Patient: sex M, age 78
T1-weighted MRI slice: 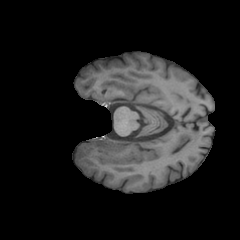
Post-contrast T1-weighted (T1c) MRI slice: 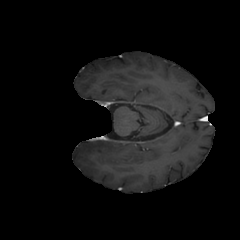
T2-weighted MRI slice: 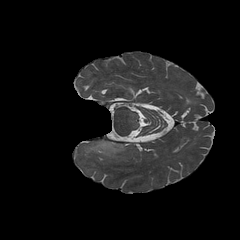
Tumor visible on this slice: yes
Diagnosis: Astrocytoma, IDH-wildtype
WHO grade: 3